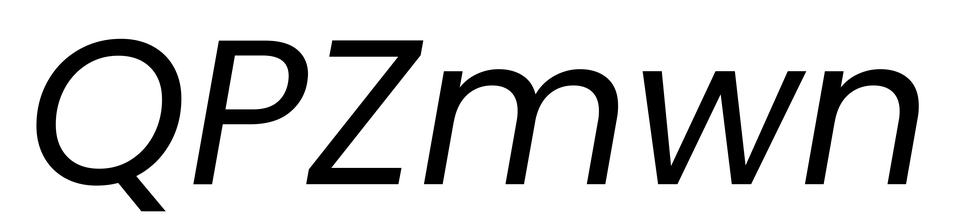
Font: Poppins-Italic